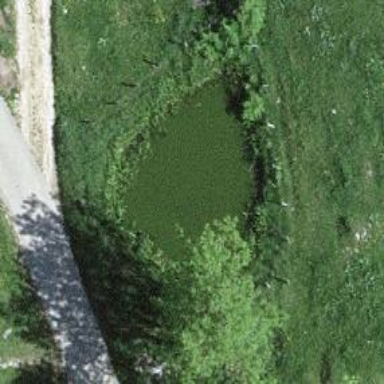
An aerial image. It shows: Serene pond surrounded by nature.